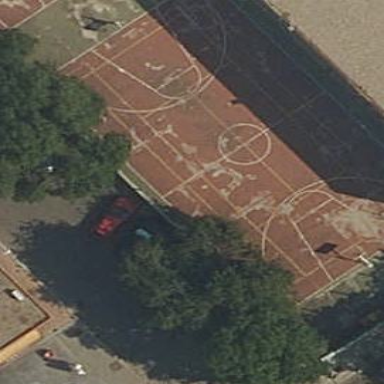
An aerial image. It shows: Basketball court on leisure land pitch.